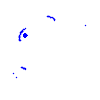
Particle: electron